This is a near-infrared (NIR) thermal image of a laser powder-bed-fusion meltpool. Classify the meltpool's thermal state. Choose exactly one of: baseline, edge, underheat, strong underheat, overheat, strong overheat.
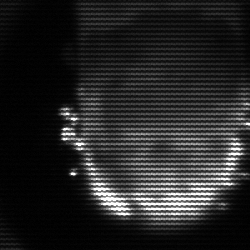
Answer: baseline